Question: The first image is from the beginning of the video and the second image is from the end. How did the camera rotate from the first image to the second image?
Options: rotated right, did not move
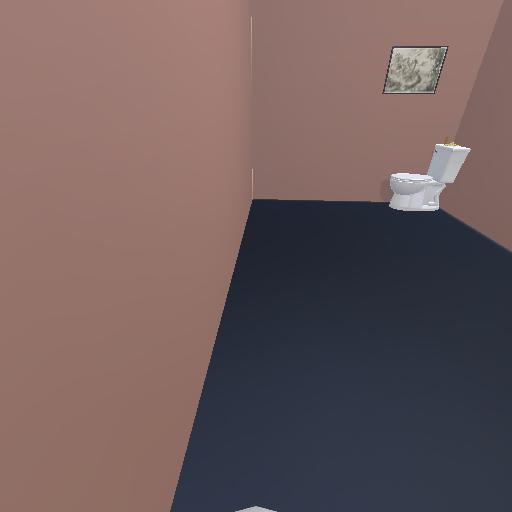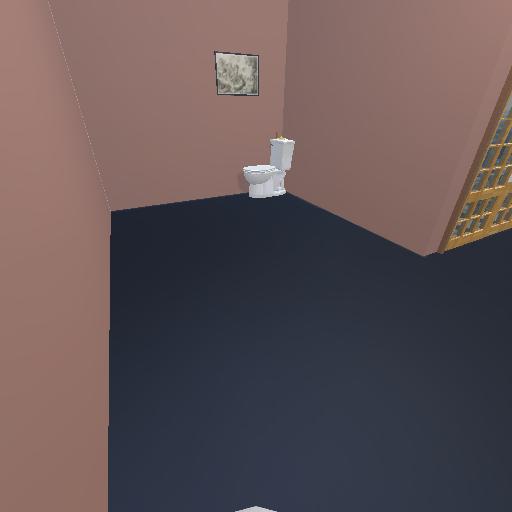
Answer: rotated right